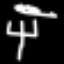
Label: fork